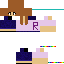
A female human skin with pale skin, wearing brown long hair dressed in a blue tshirt and blue pants, featuring a closed mouth.